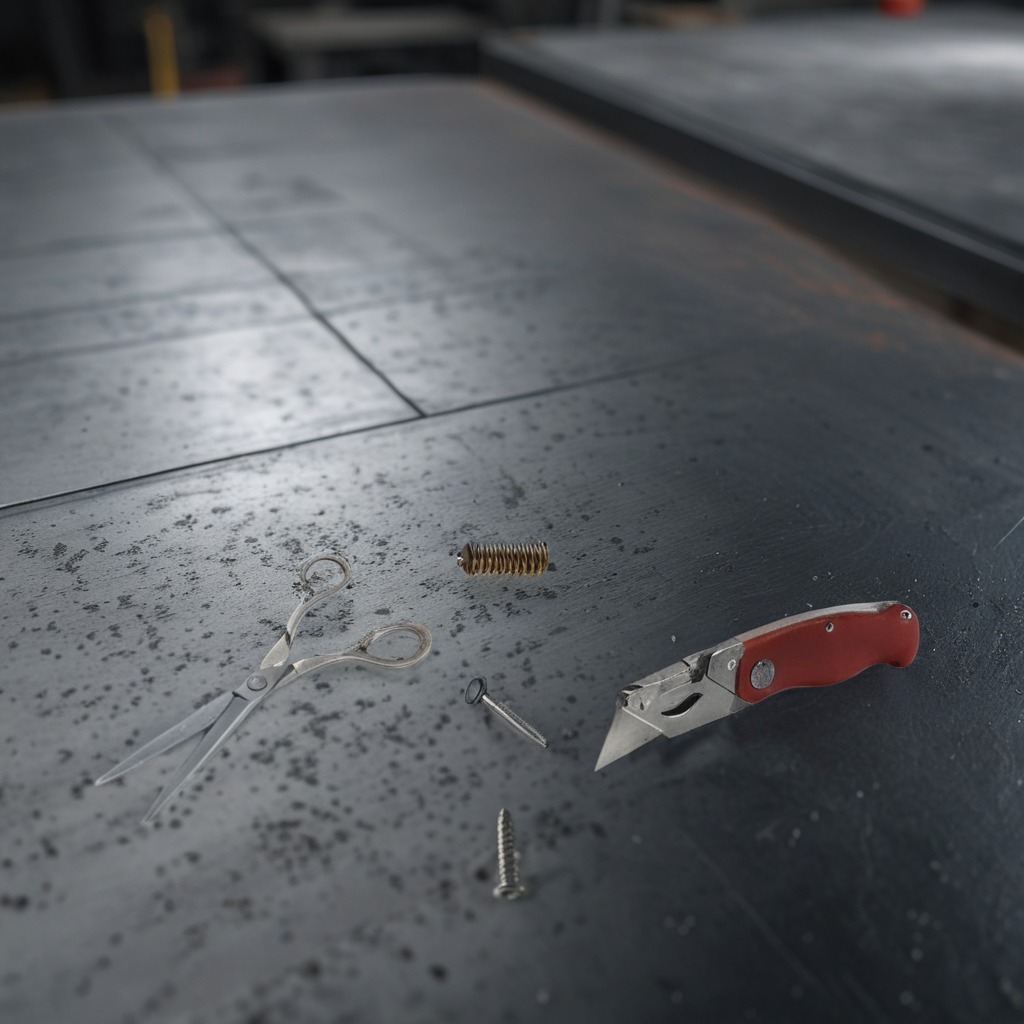
A utility knife, a metal machine screw, an iron nail, a coiled metal spring, and a pair of scissors are lying on the cold steel table in a mining workshop.